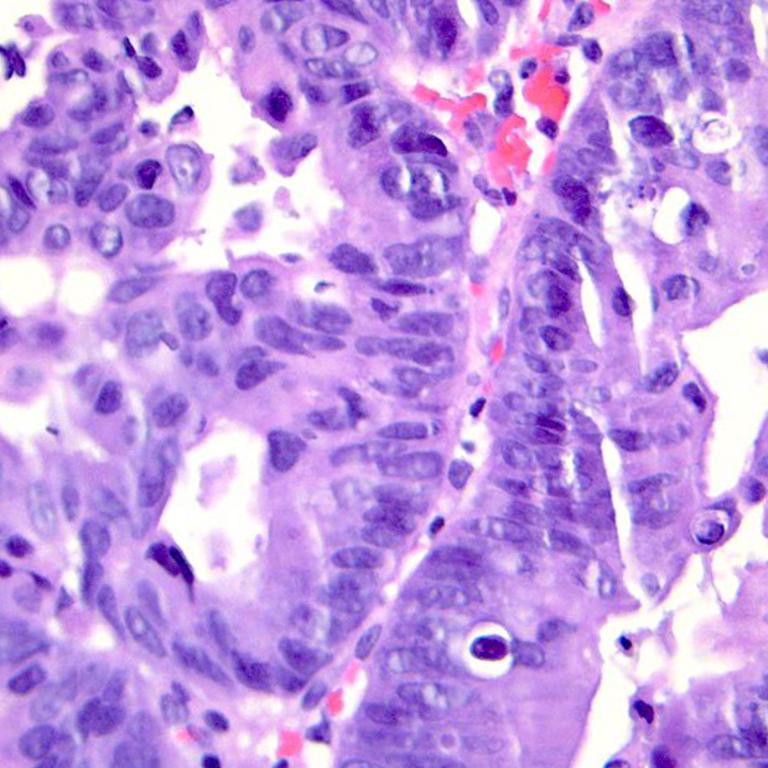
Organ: colon
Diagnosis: adenocarcinomas